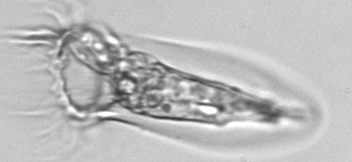
Label: Tintinnina